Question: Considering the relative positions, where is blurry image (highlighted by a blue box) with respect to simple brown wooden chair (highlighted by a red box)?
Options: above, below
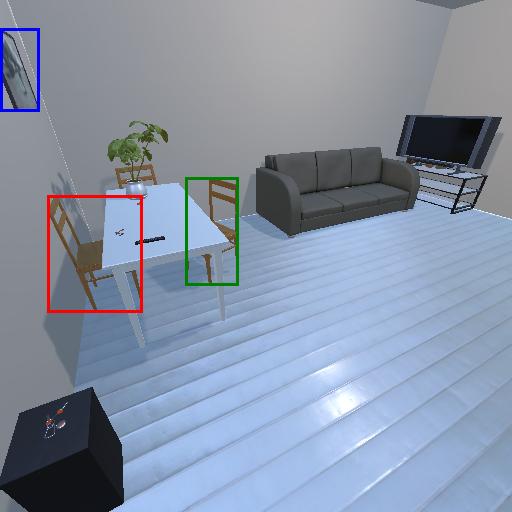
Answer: above